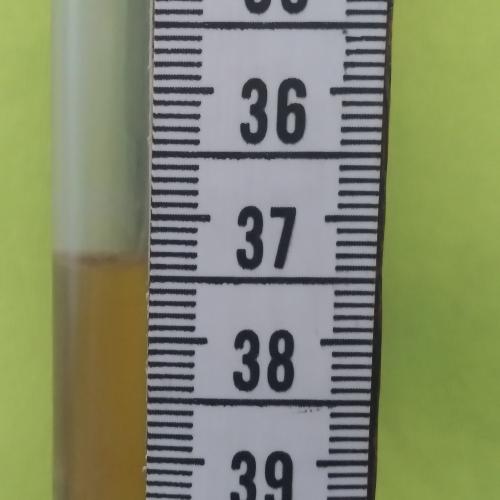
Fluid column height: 37.3 cm